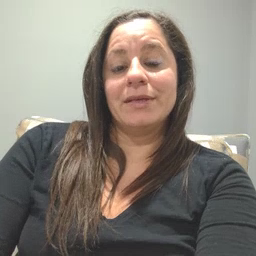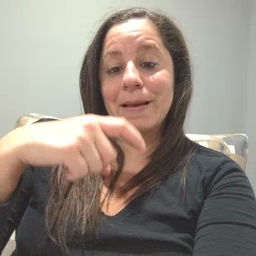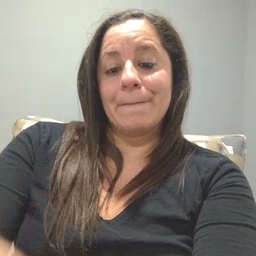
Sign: time